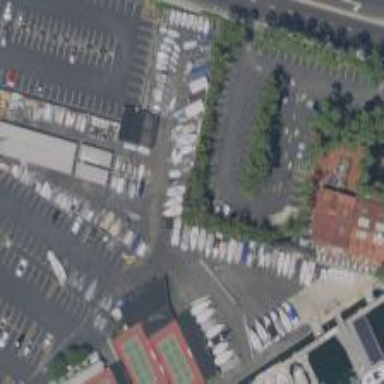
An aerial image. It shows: Boat storage facility.